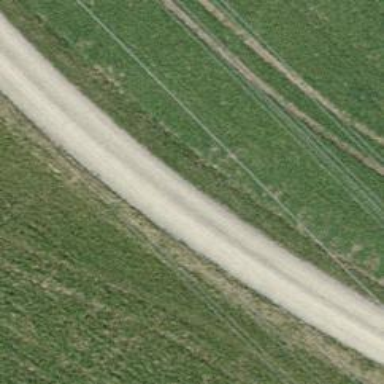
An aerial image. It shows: Gravel track with grade 2 tracktype.